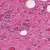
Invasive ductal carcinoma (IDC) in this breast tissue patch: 0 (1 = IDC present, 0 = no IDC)